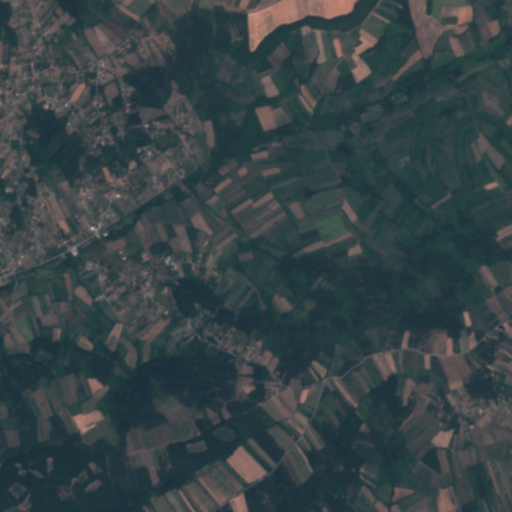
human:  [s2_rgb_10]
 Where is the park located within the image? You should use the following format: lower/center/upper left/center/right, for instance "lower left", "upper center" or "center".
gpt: The park is located in the center left of the image.
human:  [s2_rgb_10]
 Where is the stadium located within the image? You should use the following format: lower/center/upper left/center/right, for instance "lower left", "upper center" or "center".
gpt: The stadium is located in the center left of the image.
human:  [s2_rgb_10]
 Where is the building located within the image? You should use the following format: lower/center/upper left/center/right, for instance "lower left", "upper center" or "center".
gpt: There is no building in the image.